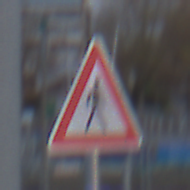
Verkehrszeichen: FussgaengerLinks
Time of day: SunriseSunset
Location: Outdoor (Suburban)
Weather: PartlyCloudy
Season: NotSpecified
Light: Natural